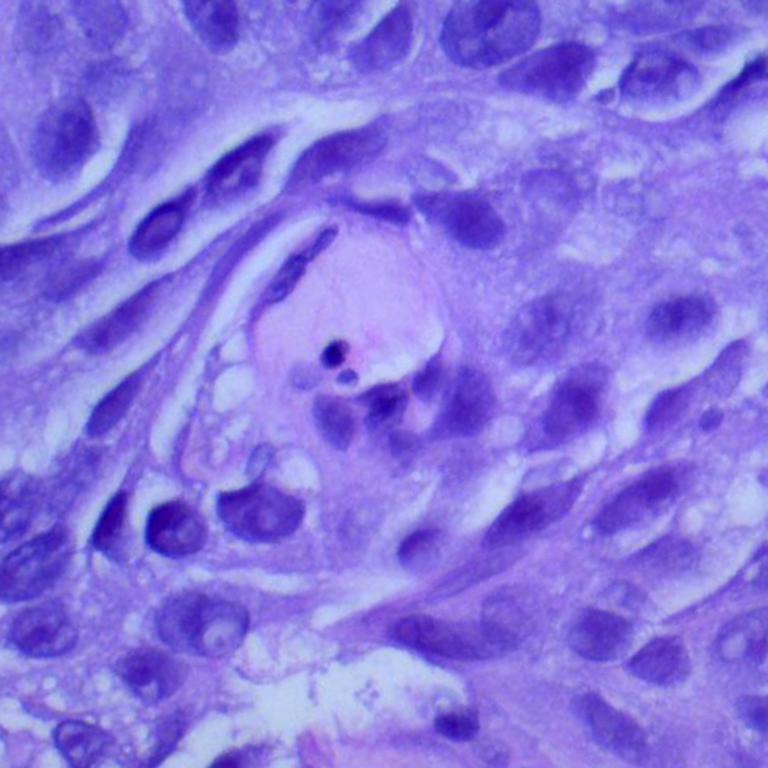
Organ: lung
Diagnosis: squamous carcinomas